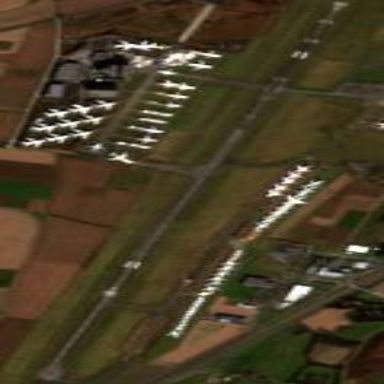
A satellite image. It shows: Asphalt runway at the airport.